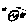
Label: moon